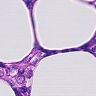
Metastatic tissue present: yes